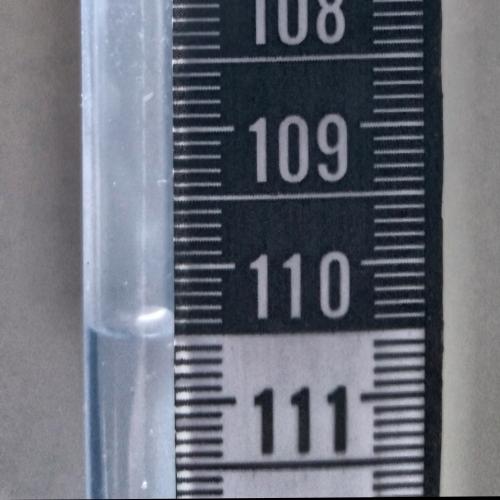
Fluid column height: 110.5 cm